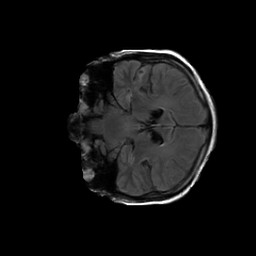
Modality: FLAIR
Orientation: coronal
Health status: ill
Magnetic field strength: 3 T